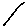
Label: line